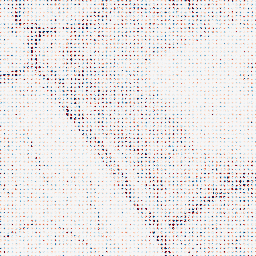
Category: wavelet
Decomposition family: wavelet_reverse_biorthogonal
Decomposition parameters: wavelet: rbio4.4
level: 1
Upsampling method: sinc_blackman
Upsampling parameters: scale: 8
kernel_size: 4
Upsampling scale: 8